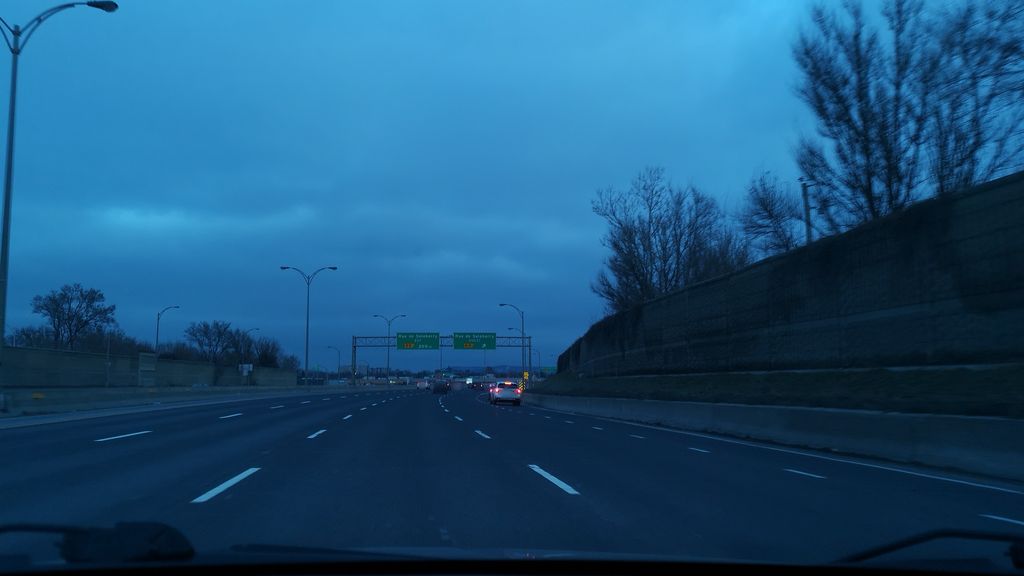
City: montreal